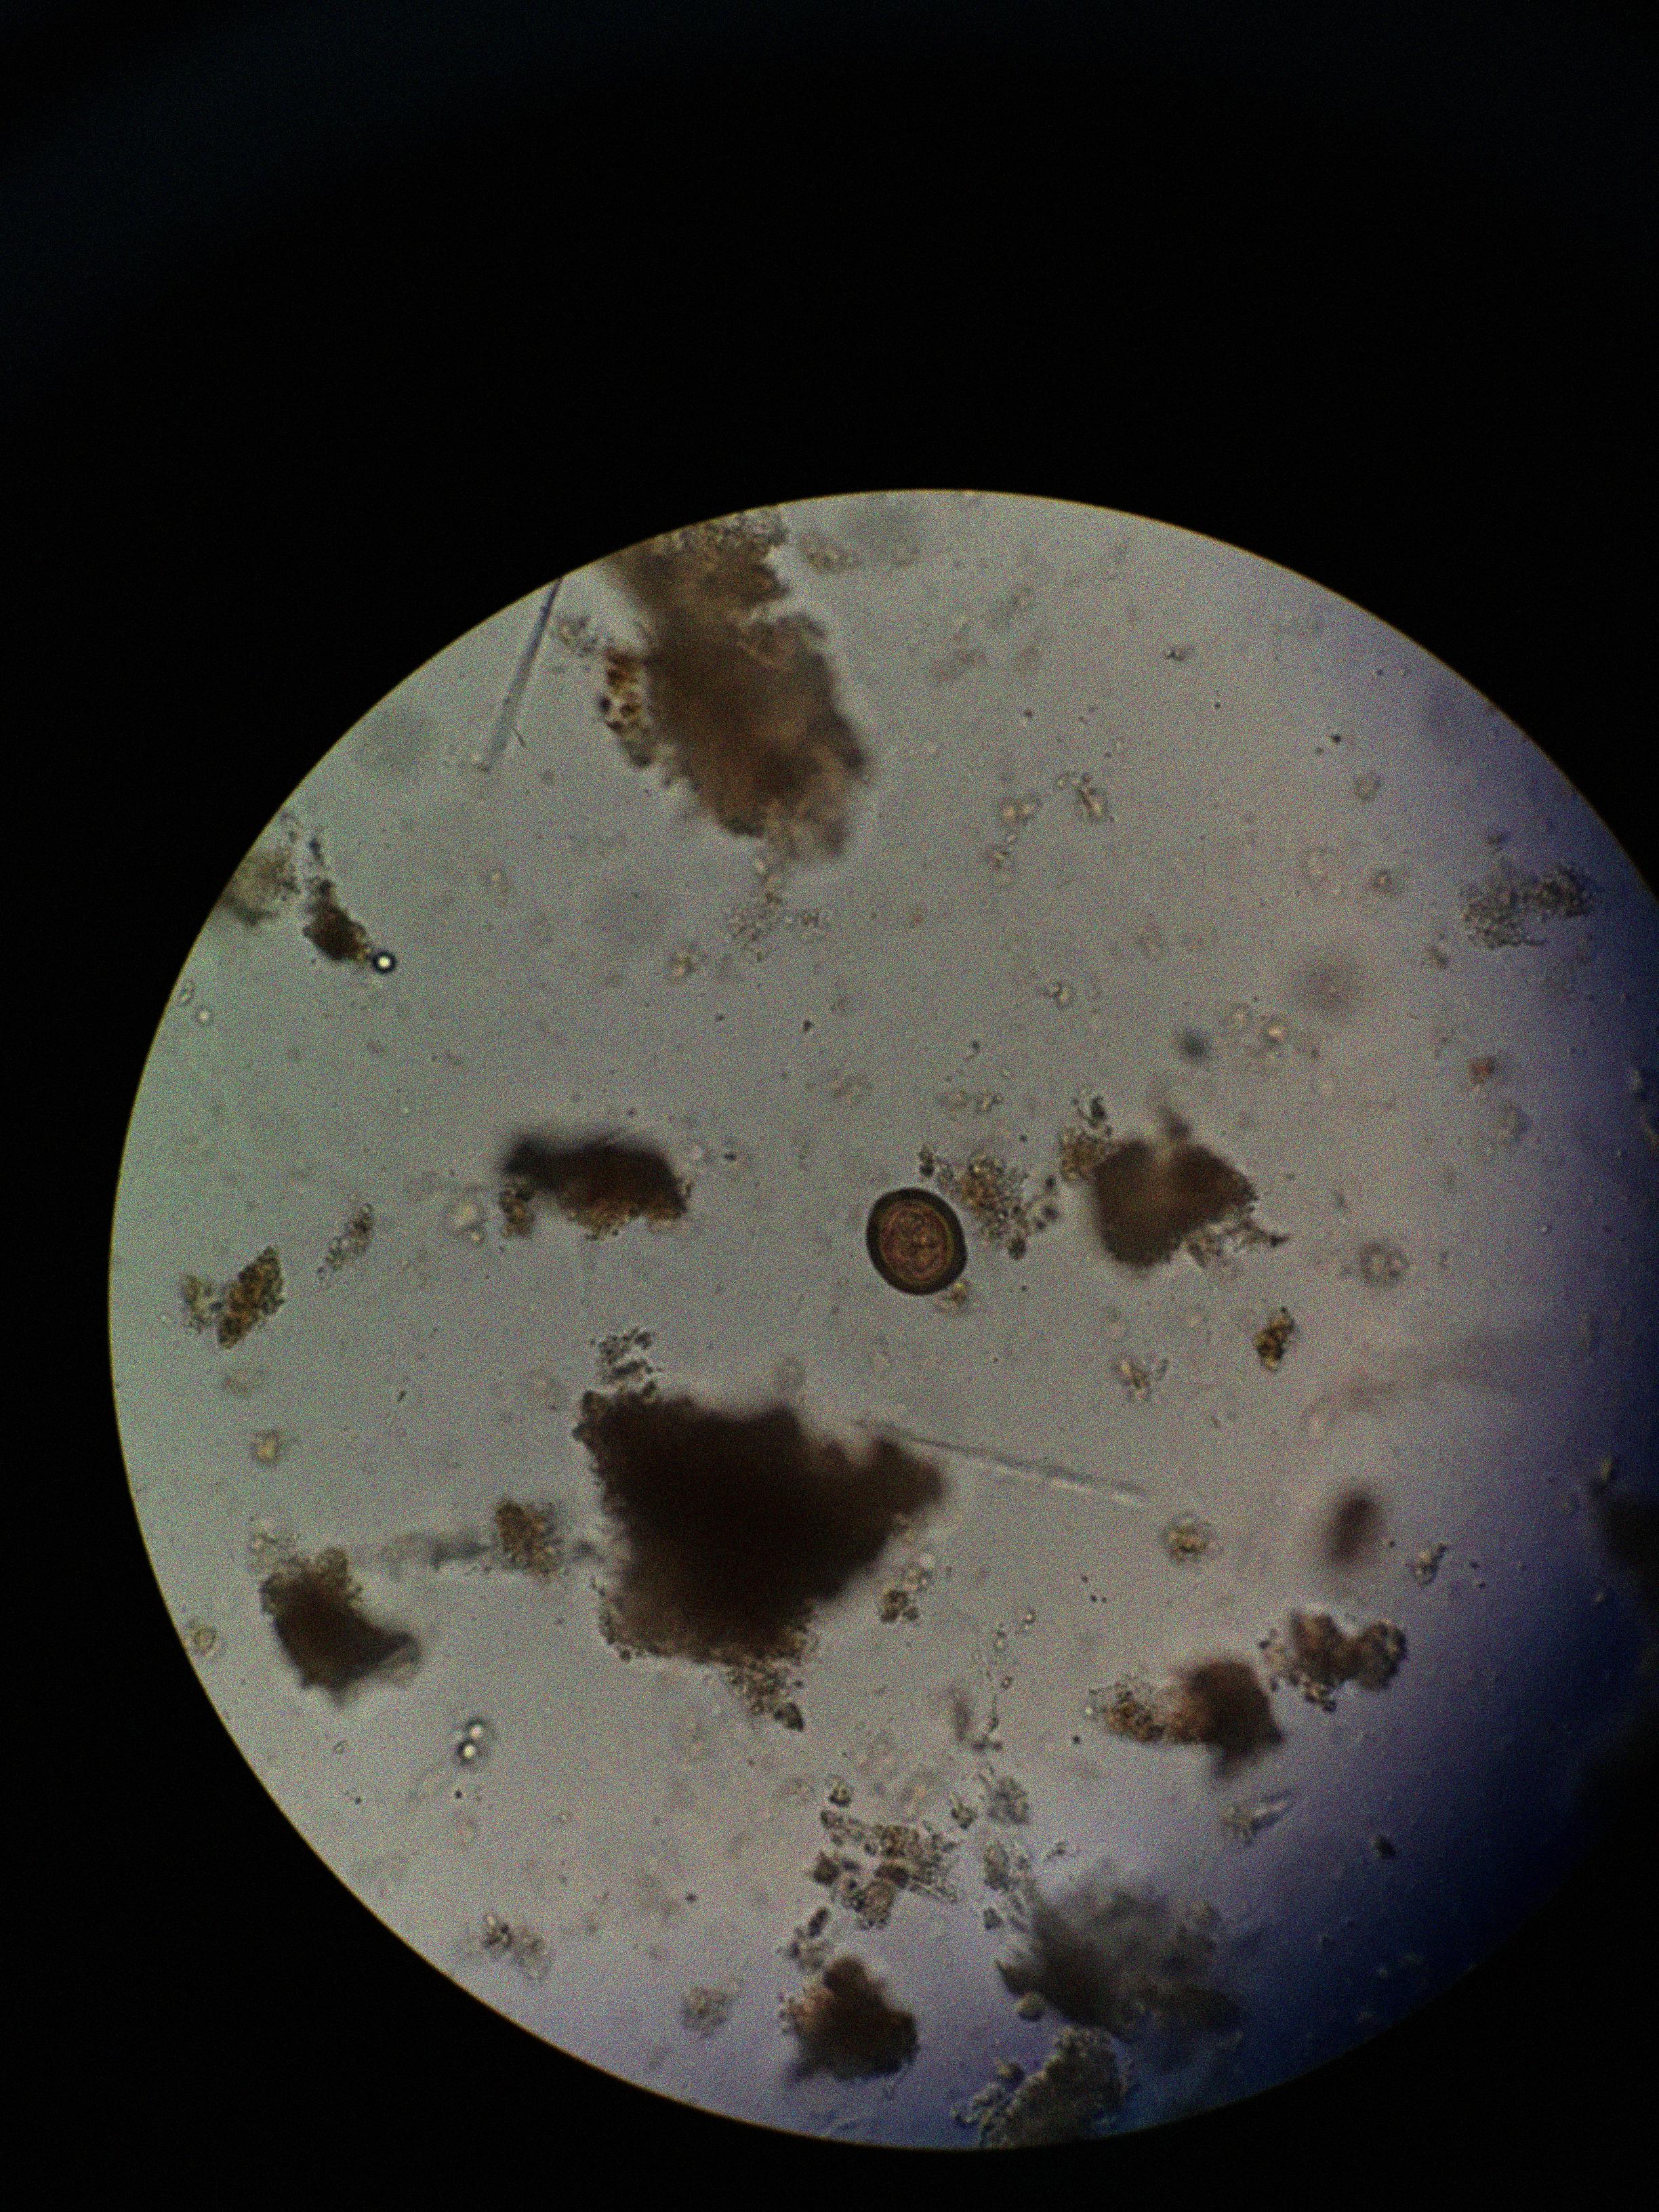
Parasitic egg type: Taenia spp. egg